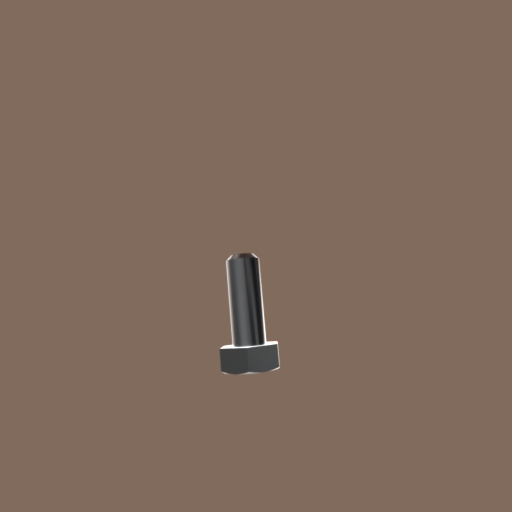
Label: bolt